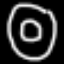
Label: donut